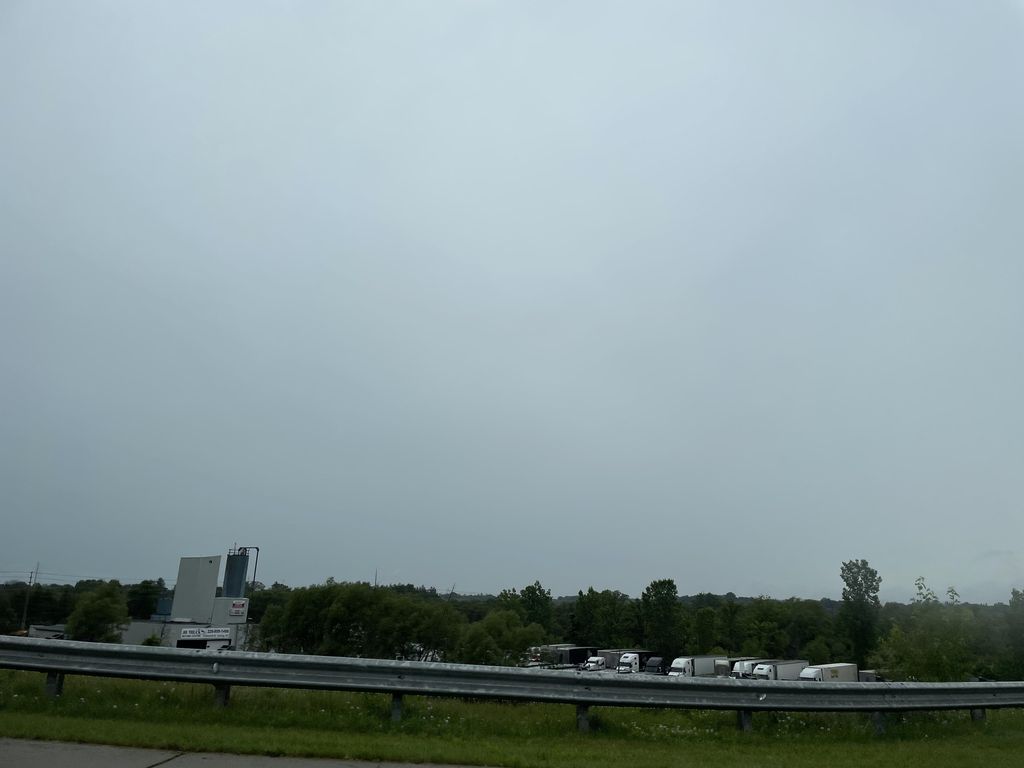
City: kitchener-waterloo